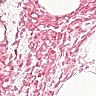
Metastatic tissue present: no